Platform: macOS
Application: Arc Browser
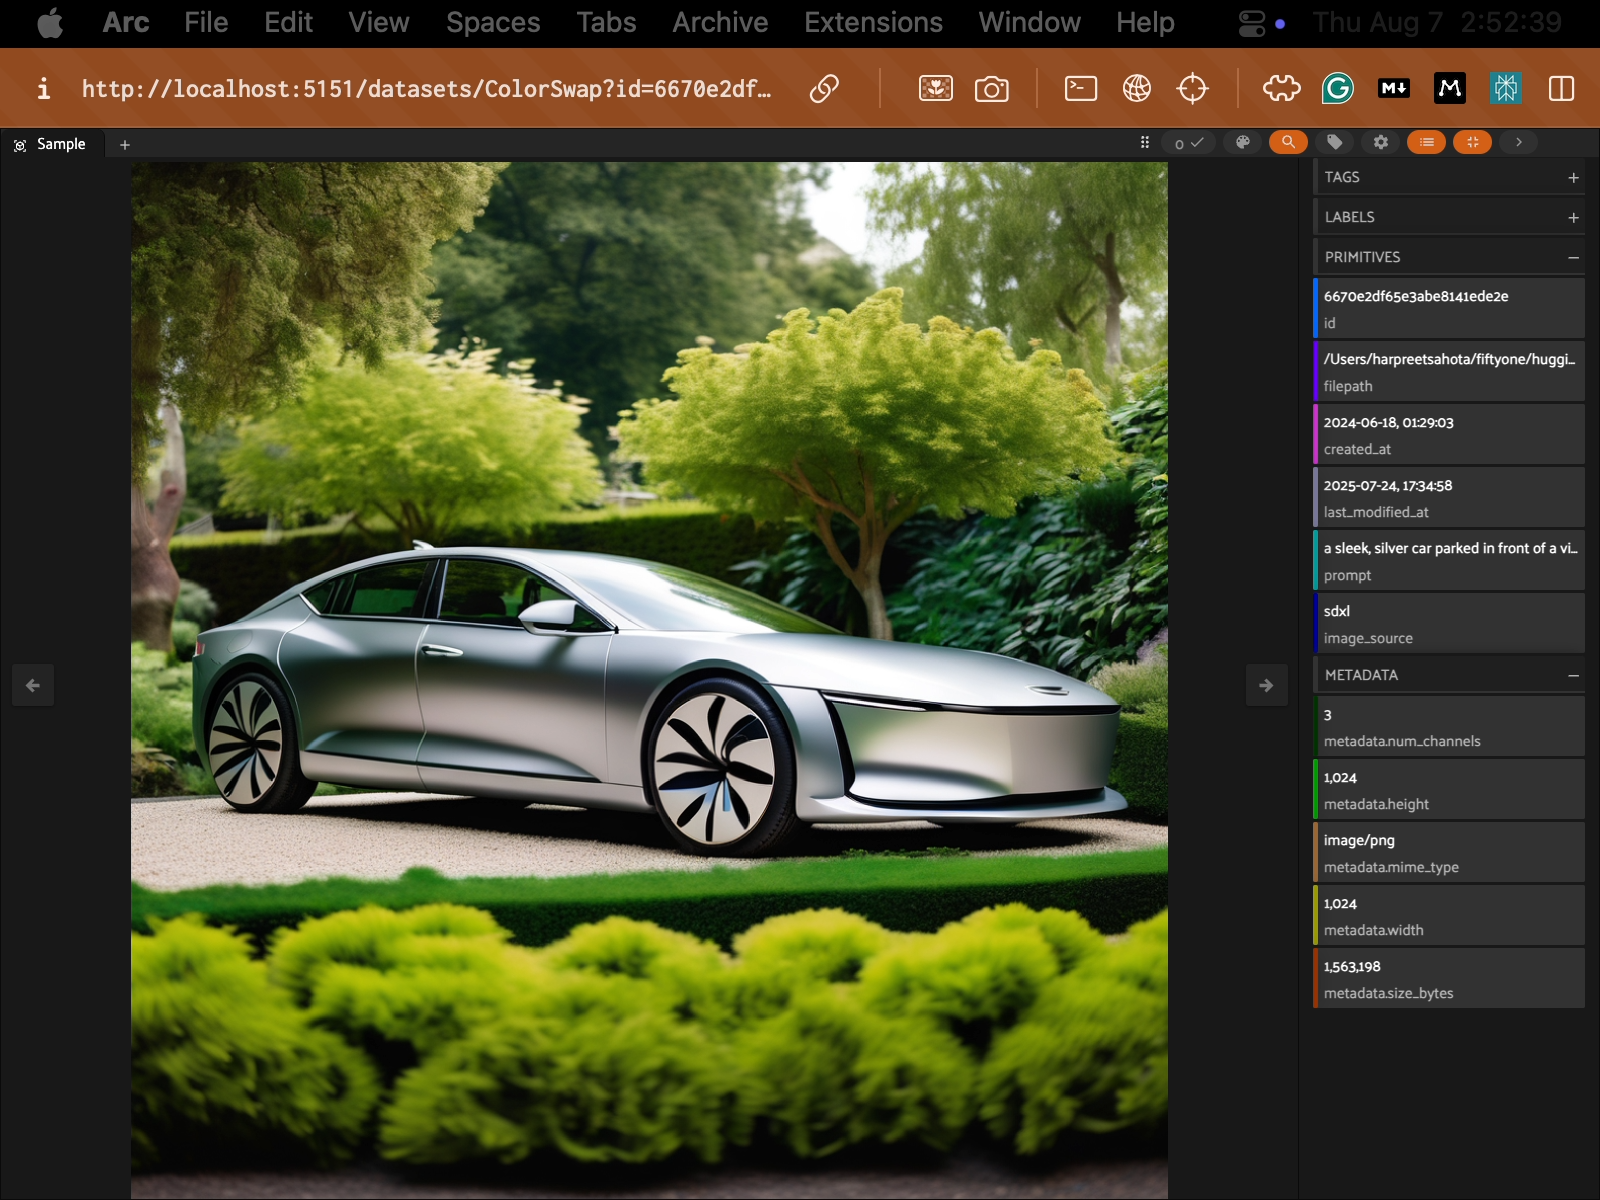
task_description: Exit full screen mode
action_type: click
element_info: Icon
steps_since_start: 1